Question:
Hello guys, Now I'm face on some error using android studio(0.3.6 version) (using at win8)
I cloned project from bitbucket and import project, but that error message occured.
what should I do?
ah! Project make from android studio version 0.3.2. is this reason?
In addition, how can I import external library at 0.3.6 project structure?
should I make new module? then what?
anyway! thanks in advance. I hope to get answer!
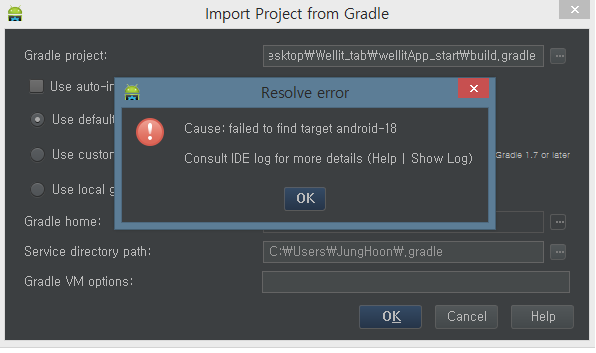
Answer: Android Studio comes bundled with its own SDK, which may not have the same Android API targets you used to create the project in Eclipse. You can either add the APIs to Android Studio's SDK by clicking on the SDK Manager toolbar icon in Android Studio if you have a project open, or if you don't, from the Welcome screen choose Configure > SDK Manager, or you can tell Android Studio to use the same SDK you were using from Eclipse: Project Structure > Android SDK if you have a project open, or Welcome > Configure > Project Defaults > Project Structure > Android SDK if you don't.